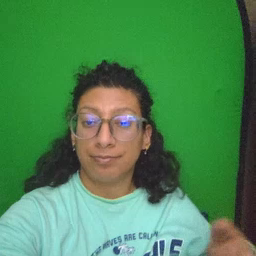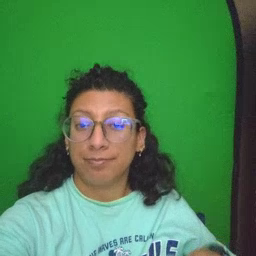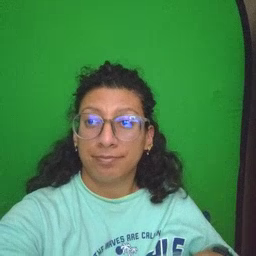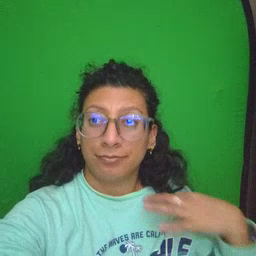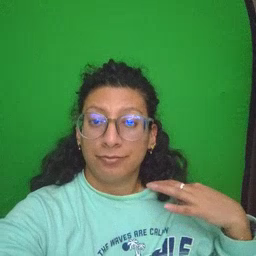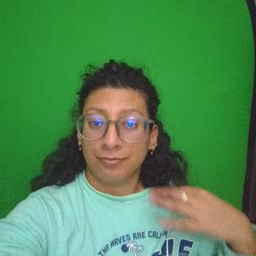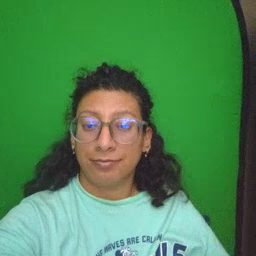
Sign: shirt